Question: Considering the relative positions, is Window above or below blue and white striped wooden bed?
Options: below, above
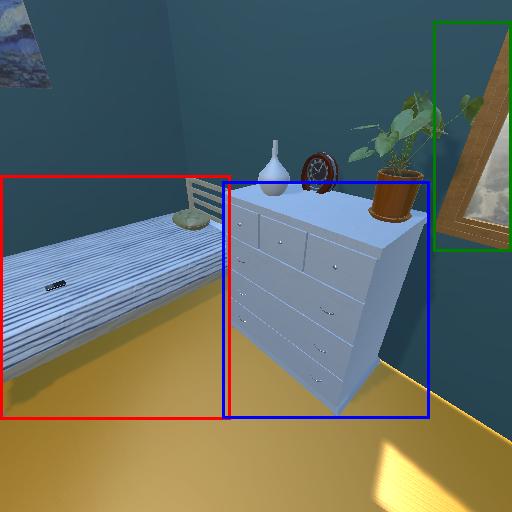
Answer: below